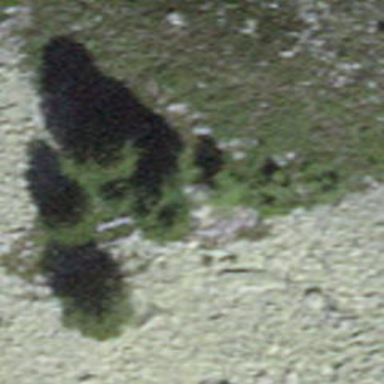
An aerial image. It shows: Forest area.